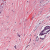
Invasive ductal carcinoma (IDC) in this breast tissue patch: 1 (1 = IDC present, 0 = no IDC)